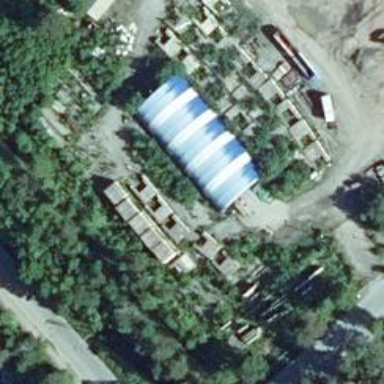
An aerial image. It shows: Warehouse building.